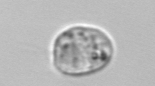
Label: Amoeba